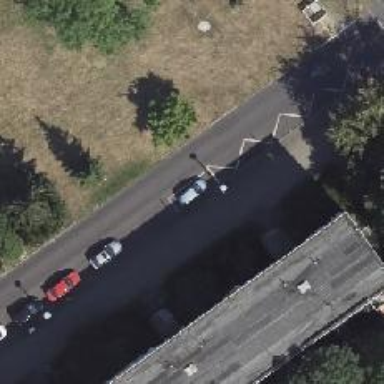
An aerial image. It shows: Parking lane for vehicles.